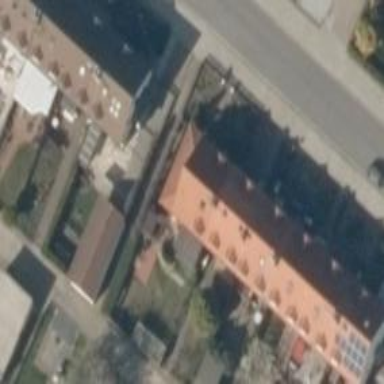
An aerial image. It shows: Terrace building.